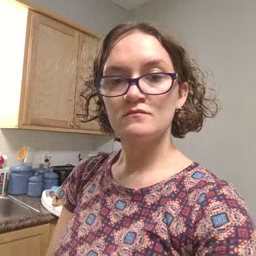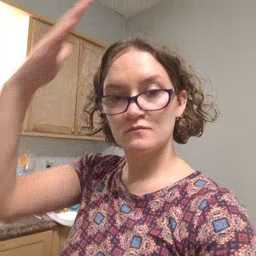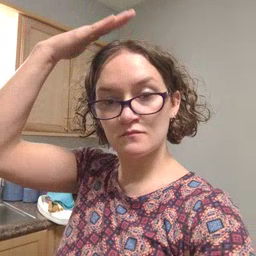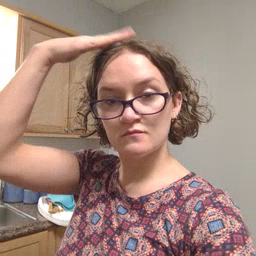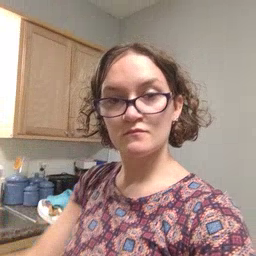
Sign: hat